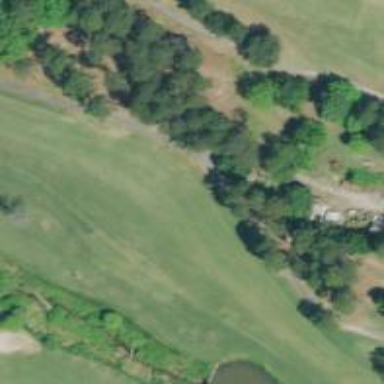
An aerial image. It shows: Pathway for golf carts.